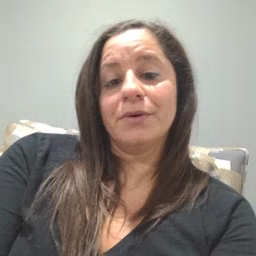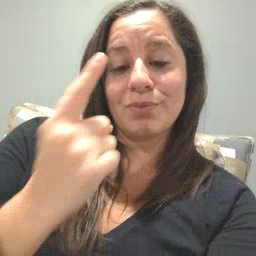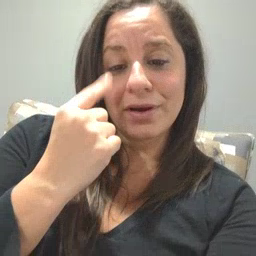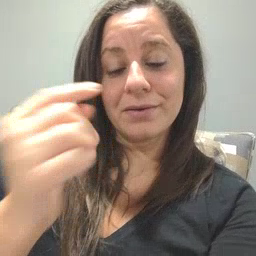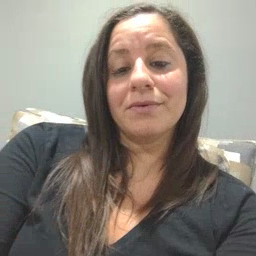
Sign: cry